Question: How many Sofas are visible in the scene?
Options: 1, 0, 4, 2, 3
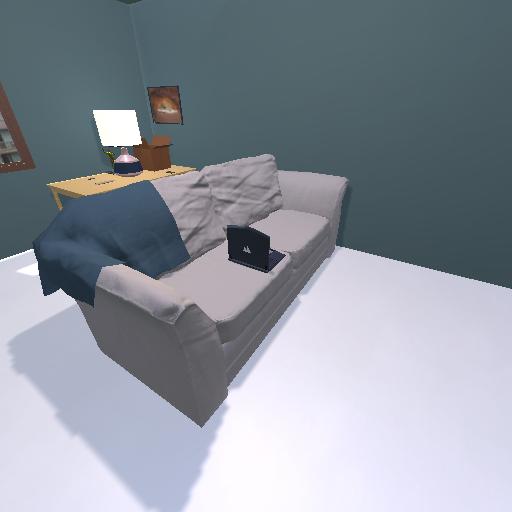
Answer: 1